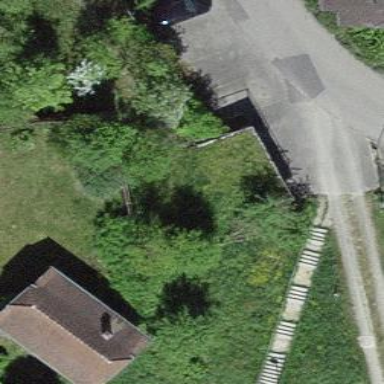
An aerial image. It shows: Garage building.